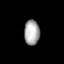
Tissue: prostate
Cell type: T cells
Senescence score: 0.3147
Nuclear area (px): 374
Mean DAPI intensity: 171.112